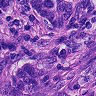
Metastatic tissue present: yes